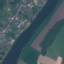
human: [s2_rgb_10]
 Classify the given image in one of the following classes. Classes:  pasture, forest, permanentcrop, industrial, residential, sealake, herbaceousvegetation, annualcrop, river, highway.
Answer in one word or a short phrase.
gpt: River